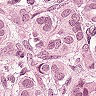
Metastatic tissue present: yes